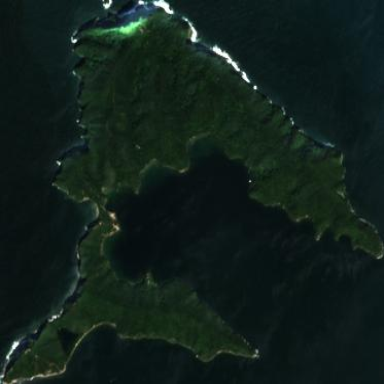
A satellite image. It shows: Island with natural coastline.